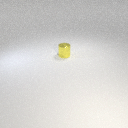
small yellow metal cylinder